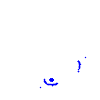
Particle: proton